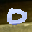
Label: 0